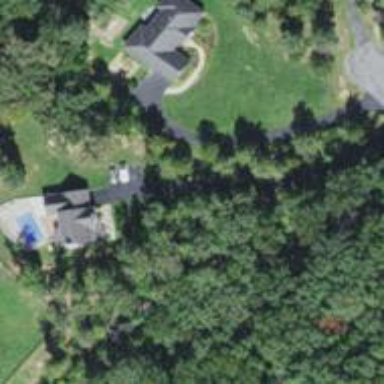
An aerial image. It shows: Driveway.